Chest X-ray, PA view. Patient: 59 years old, sex M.
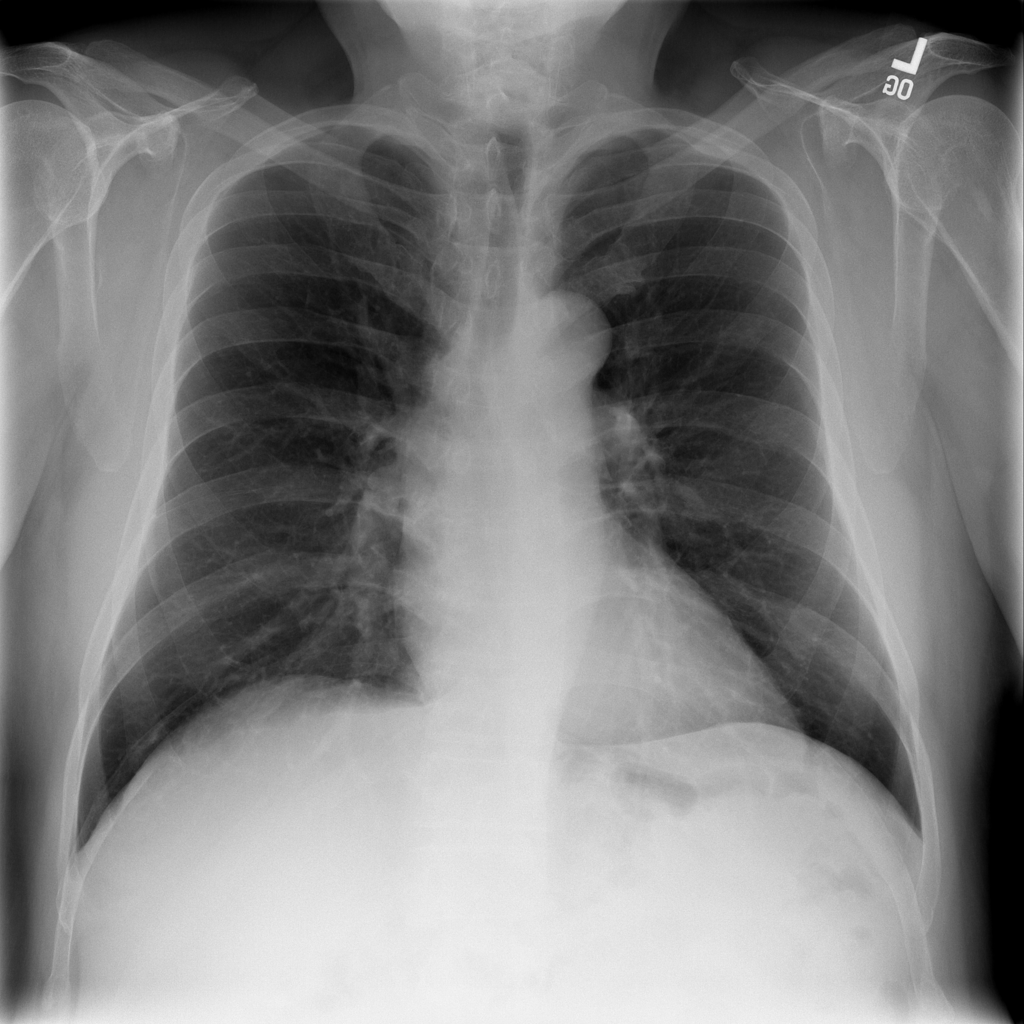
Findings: No Finding